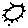
Label: sun